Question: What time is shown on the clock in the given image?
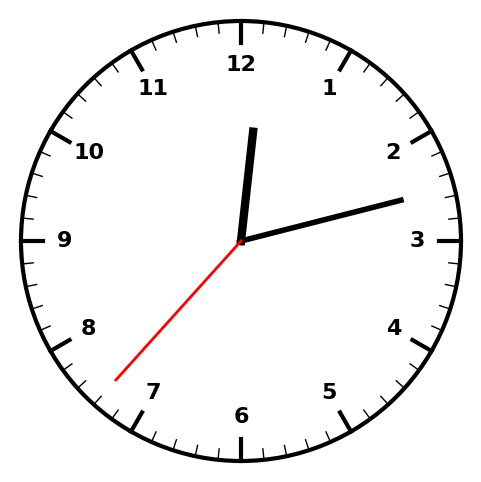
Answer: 12:12:37